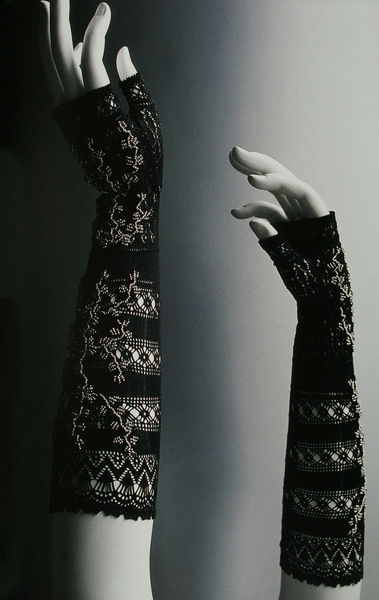
Titel: Halbhandschuhe
Standort: Kyoto (Japan)
Institution: Kyoto Costume Institute
Schlagwörter: dunkel, hand, schatten, weiß, grün, blumen, daumen, elegant, finger, frau, grau, handschuh, handschuhe, licht, schwarz, dame, mode, muster, ornament, tanz, alt, arme, faru, kleidung, lang, spitze, hände, portrait, bestickt, figur, stickerei, stoff, spitzen, seide, zart, skulptur, japan, modell, modern, weis, luft, jugendstil, stricken, dekor, verzierung, plastik, rüschen, ellenbogen, hoch, foto, fotografie, photographie, strümpfe, höhe, blumenmuster, schwarz-weiß, manschetten, puppe, photo, zickzack, fingernägel, farbfoto, teuer, gewebe, textil, stulpen, muser, strecken, netz, durchbrochen, eleganz, schutz, wärmen, häkeln, gestrickt, sinnlichkeit, gloves, textur, kyoto, frauenmode, hänfe, modisch, handgelenke, stulpe, accesoires, armstulpe, armstulpen, belle epoaue, belle epoque, fingerfrei, fingerline, fingerlinge, gebändert, genküft, halbhandschuhe, handshcuhe, wärmer, ärmelwärmer, fingerkuppen, pulswärmer, hände in die luft